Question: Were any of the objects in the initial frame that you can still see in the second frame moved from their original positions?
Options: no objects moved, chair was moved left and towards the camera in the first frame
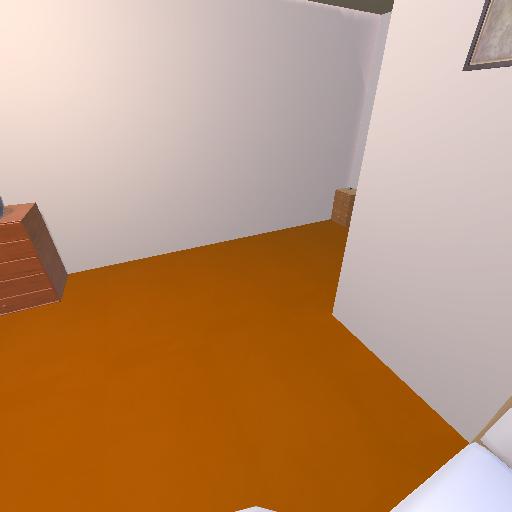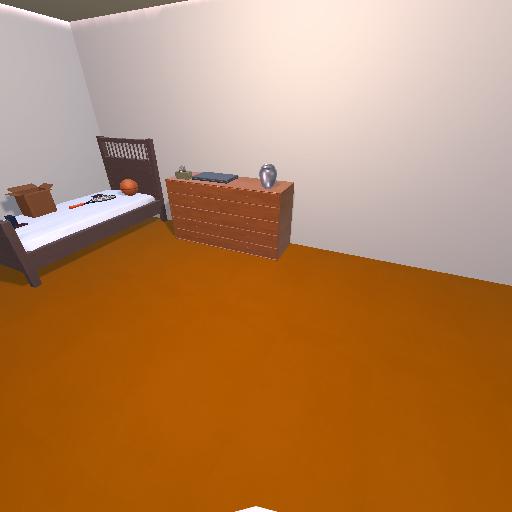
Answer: no objects moved